Question: I'm calculating the MEDIAN of values in column B, IF the animal in the corresponding row in column A is either cow, pig or fish.
.
As you can see, all cows have value 1, two pigs have value 10, one fish has value 100, and some cells have no value. Those values are chosen to calculate easily.
For the MEDIANs I'm expecting:
cow: 1 (3 cows have value 1)
pig: 10 (2 pigs have value 10)
fish: 100 (1 fish has value 100)
I'm using the array formula:
'''
{=MEDIAN(IF(A1:A9=D2,B1:B9))}
'''
Another option is to by hand put in the cells to calculate, but I don't want to because my real dataset is much bigger and changes all the time:
'''
=MEDIAN(B1,B4,B7)
'''
The array formula works great, as long as there is more than 1 value in column B for that category. Now my problem is that sometimes I have only one value (category C for instance). The result is than not as expected, but:
fish: 0 (But: 1 fish has value 100!?)
What's going on and how to solve?
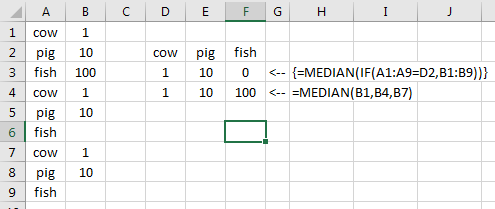
Answer: Scott gave a working suggestion, which is elegant and thus what I'm looking for. Solution is to exclude empty cells.
Instead of 'A1:A9=D2' in the IF do: '(A1:A9=D2)*(B1:B9<>"")'
So full formula became: '{=MEDIAN(IF((A1:A9=F2)*(B1:B9<>""),B1:B9))}'